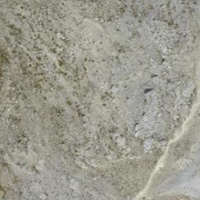
EUNIS habitat code: 31
Species observed at this site:
Silene acaulis